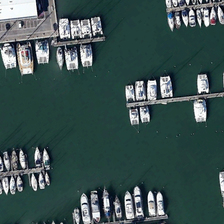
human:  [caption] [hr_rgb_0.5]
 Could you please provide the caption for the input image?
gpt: many white ships docked in the harbour .

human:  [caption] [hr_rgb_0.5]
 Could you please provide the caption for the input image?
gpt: many white ships docked in the harbour .

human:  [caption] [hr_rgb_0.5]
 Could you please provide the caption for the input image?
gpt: a house with a white roof on the land .

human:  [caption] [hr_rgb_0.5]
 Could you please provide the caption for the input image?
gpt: a house with a white roof on the land .

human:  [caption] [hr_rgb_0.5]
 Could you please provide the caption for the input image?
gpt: many white ships docked in the harbour .